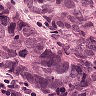
Metastatic tissue present: yes